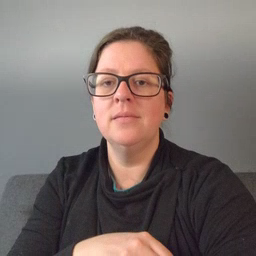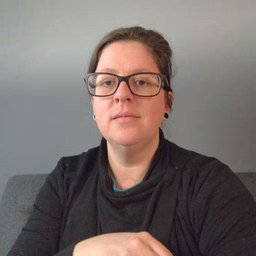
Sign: elephant